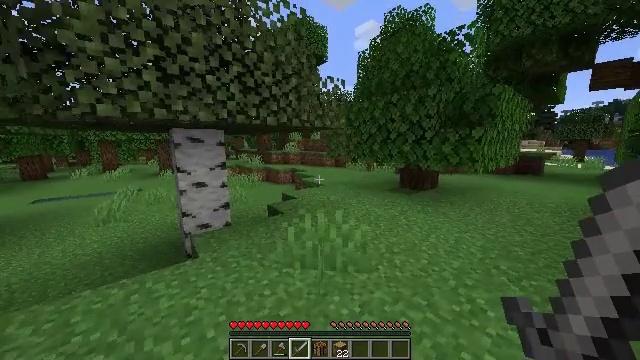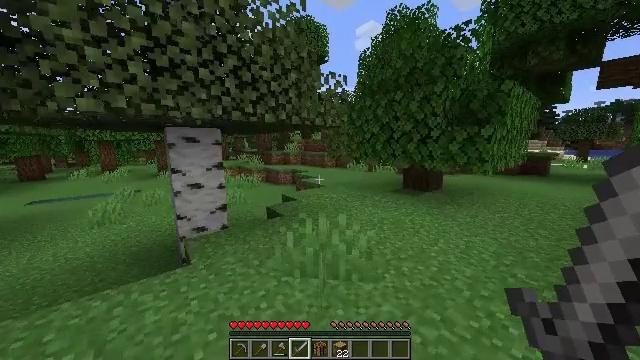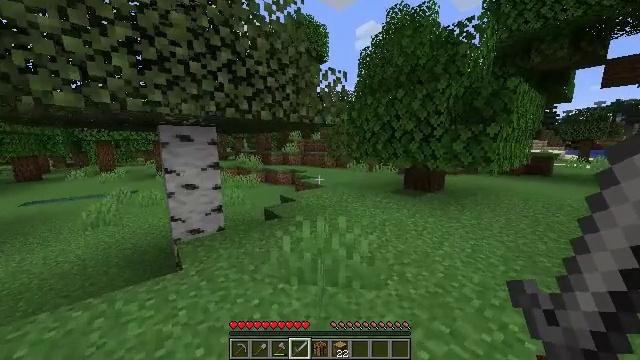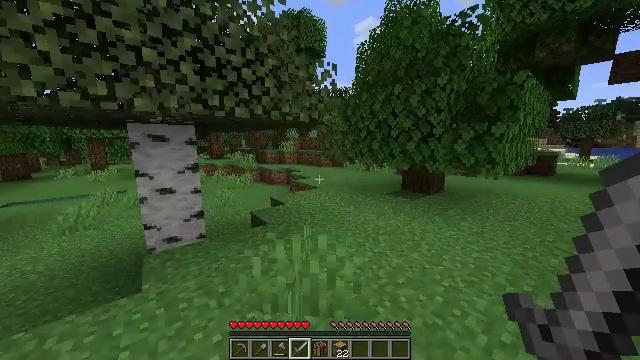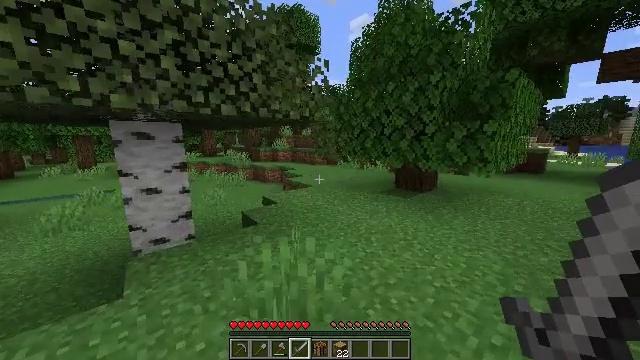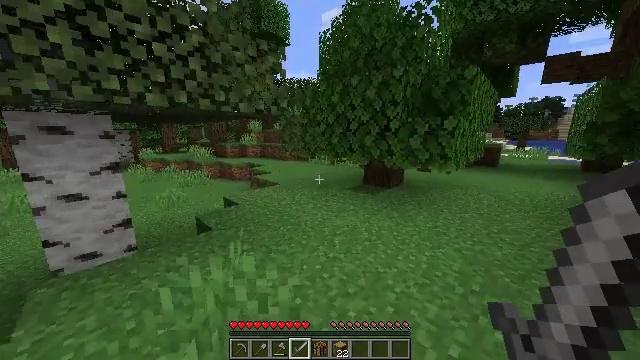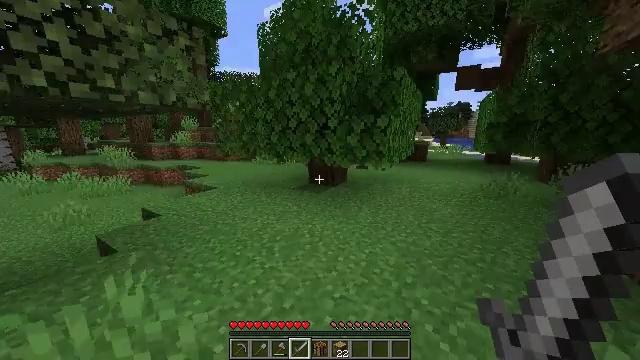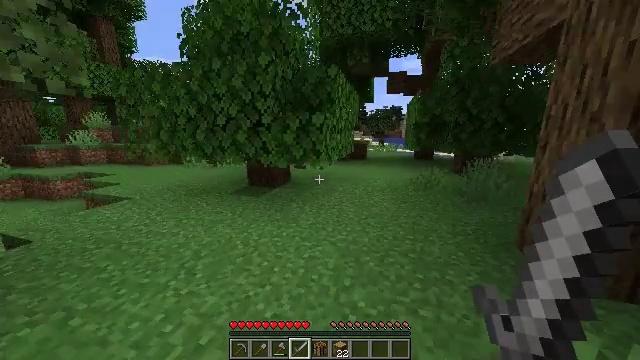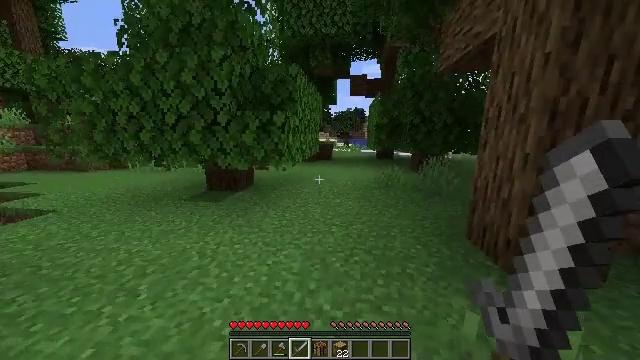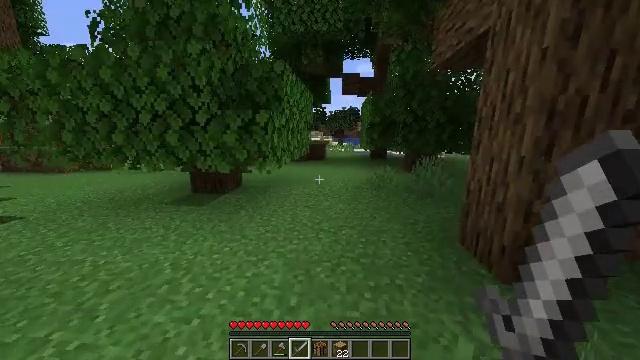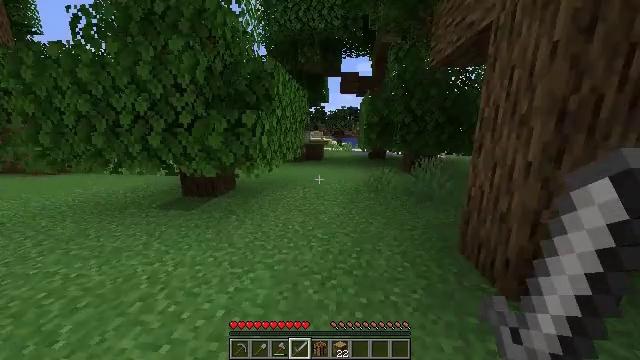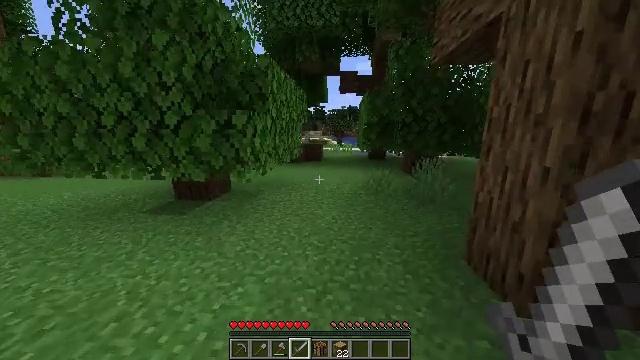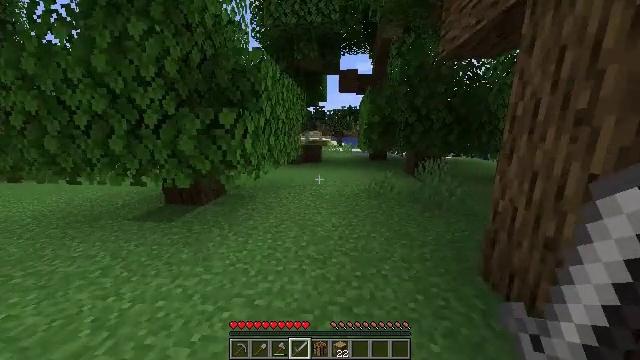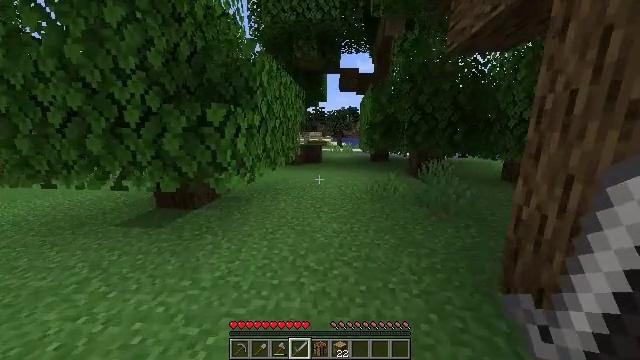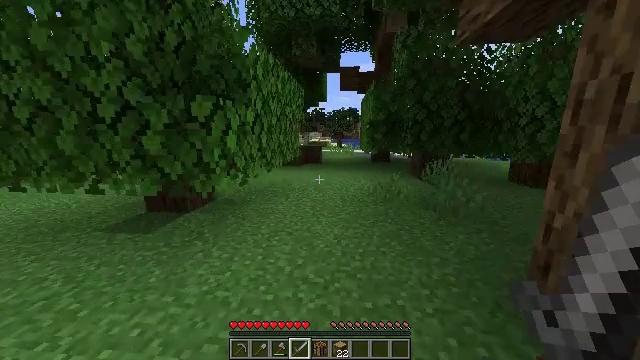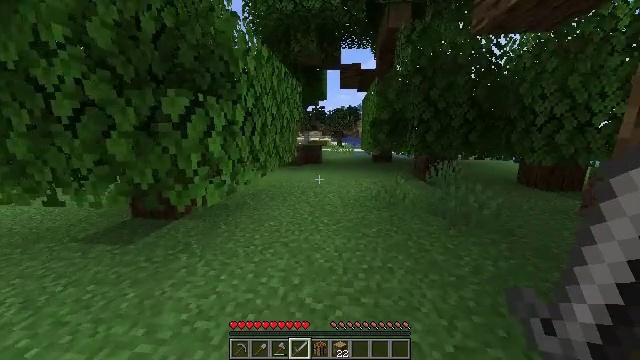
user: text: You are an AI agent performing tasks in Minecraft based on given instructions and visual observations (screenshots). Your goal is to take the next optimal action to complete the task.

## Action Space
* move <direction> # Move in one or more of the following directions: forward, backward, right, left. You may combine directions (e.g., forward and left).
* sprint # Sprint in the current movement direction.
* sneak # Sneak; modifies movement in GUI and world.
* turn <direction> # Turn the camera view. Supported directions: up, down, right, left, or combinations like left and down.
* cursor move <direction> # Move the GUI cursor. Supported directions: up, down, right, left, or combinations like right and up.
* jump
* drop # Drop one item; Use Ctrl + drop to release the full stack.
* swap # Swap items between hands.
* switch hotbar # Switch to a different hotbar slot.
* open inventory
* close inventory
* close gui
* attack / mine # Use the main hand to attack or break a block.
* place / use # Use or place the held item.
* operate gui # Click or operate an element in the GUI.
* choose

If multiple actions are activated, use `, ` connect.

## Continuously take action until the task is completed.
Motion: motion action
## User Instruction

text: Mine the sweet berry bush.
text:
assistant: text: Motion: move forward, sprint
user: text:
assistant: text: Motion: move forward and move right, sprint
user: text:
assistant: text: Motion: move forward and move right, sprint
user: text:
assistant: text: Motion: move forward and move right, sprint, turn right
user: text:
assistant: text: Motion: move forward and move right, sprint, turn right and down
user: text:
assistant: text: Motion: move forward and move right, sprint, turn right
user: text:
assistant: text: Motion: move forward and move right, sprint, turn right
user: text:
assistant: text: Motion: move forward and move right, sprint, turn right
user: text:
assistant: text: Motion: move forward and move right, sprint, turn right
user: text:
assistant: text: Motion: move forward, sprint
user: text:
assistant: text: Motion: move forward, sprint
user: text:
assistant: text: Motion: move forward, sprint
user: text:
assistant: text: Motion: move forward, sprint
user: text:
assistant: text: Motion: move forward, sprint
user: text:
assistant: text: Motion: move forward, sprint
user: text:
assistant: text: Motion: move forward, sprint, turn right
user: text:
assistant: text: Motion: move forward, sprint, turn right
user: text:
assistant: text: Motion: move forward, sprint, jump
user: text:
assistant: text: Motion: move forward, sprint, jump
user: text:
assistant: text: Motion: move forward, sprint, jump
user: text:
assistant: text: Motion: move forward, sprint, jump
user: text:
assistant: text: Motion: move forward, sprint, jump
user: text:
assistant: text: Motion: move forward, sprint, jump
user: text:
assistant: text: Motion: move forward, sprint, jump
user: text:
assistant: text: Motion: move forward, sprint, jump
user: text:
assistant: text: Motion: move forward, sprint, turn left, jump
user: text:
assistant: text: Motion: move forward, sprint, jump
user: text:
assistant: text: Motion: move forward, sprint, jump
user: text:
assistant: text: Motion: move forward, sprint, jump
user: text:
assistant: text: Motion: move forward, sprint, jump